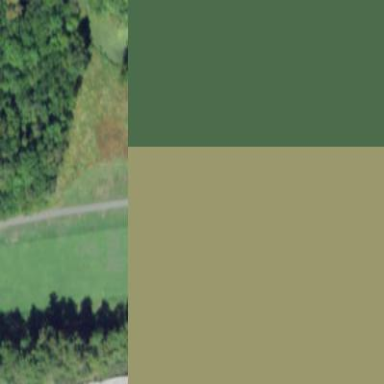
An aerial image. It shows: Area of rough grass used for golf.